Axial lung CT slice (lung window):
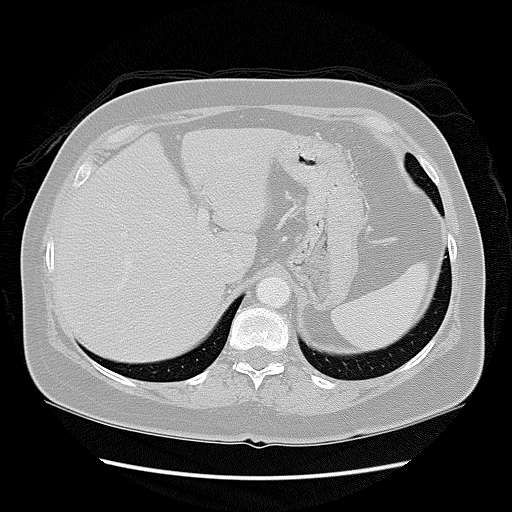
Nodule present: no